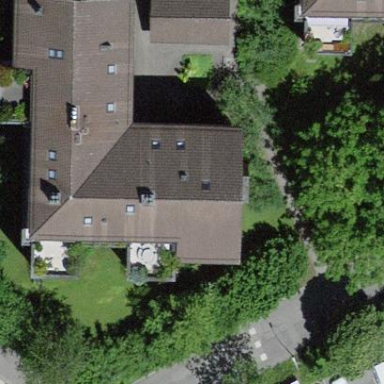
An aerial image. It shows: Gabled roof adorns the apartments building.